Interaction volume radius: 5 \u00c5
Interaction volume height: 20 \u00c5
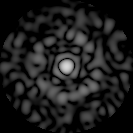
Disorder parameter: 0.8407